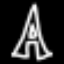
Label: The Eiffel Tower